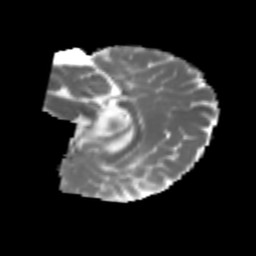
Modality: MD
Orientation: sagittal
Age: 7
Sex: male
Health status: healthy